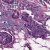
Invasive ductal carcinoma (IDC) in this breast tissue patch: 1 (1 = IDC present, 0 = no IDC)